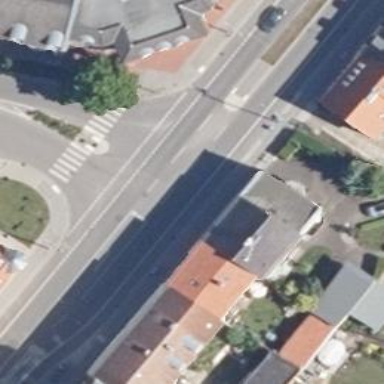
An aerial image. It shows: Asphalt road classified as primary highway with exclusive cycle lane on both sides.